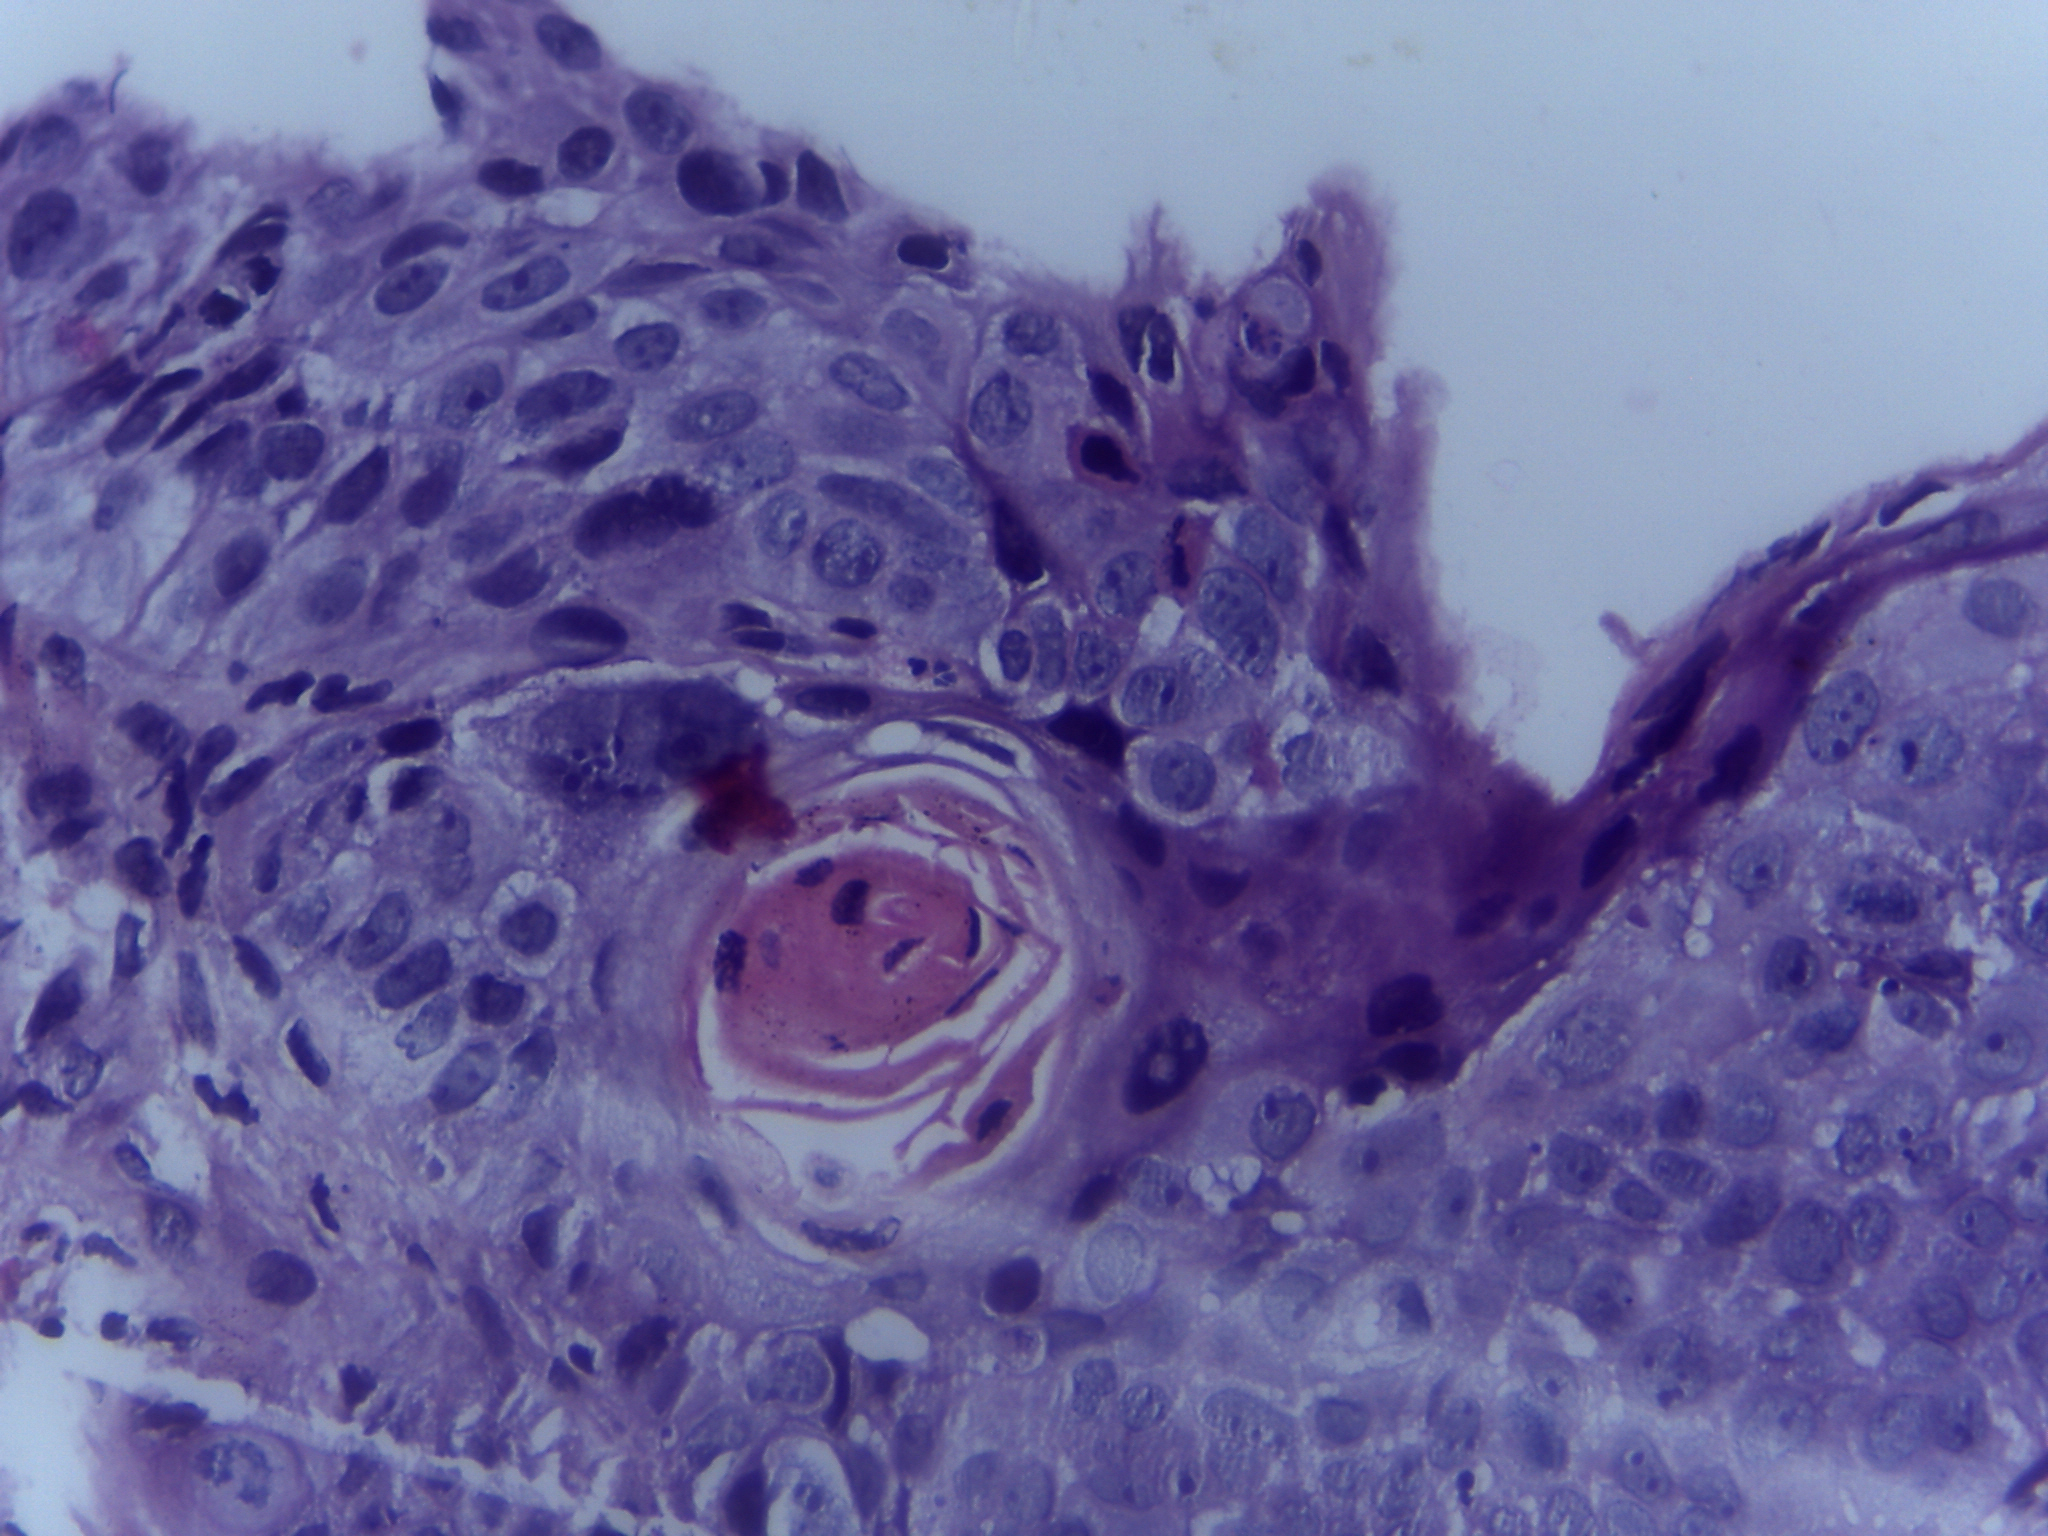
Diagnosis: OSCC